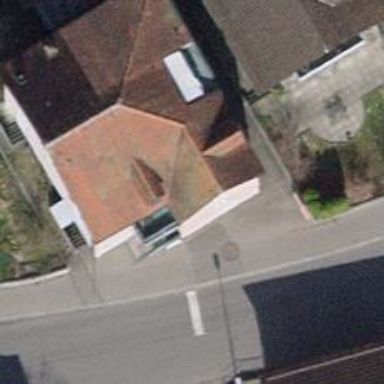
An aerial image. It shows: Community centre.